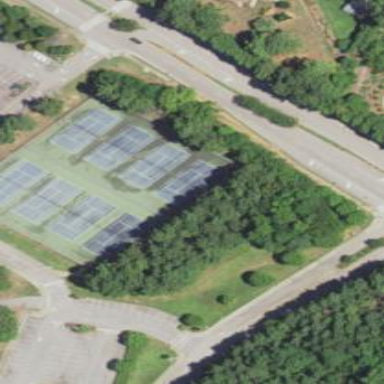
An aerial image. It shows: Tennis court on pitch.